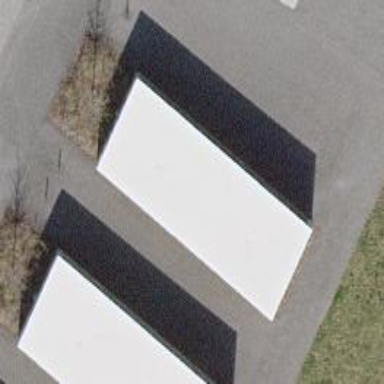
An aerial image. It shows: View of roof of building.